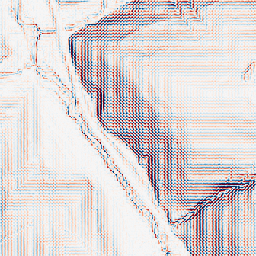
Category: wavelet
Decomposition family: wavelet_biorthogonal
Decomposition parameters: wavelet: bior1.3
level: 2
Upsampling method: nearest
Upsampling parameters: scale: 4
Upsampling scale: 4